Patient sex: M
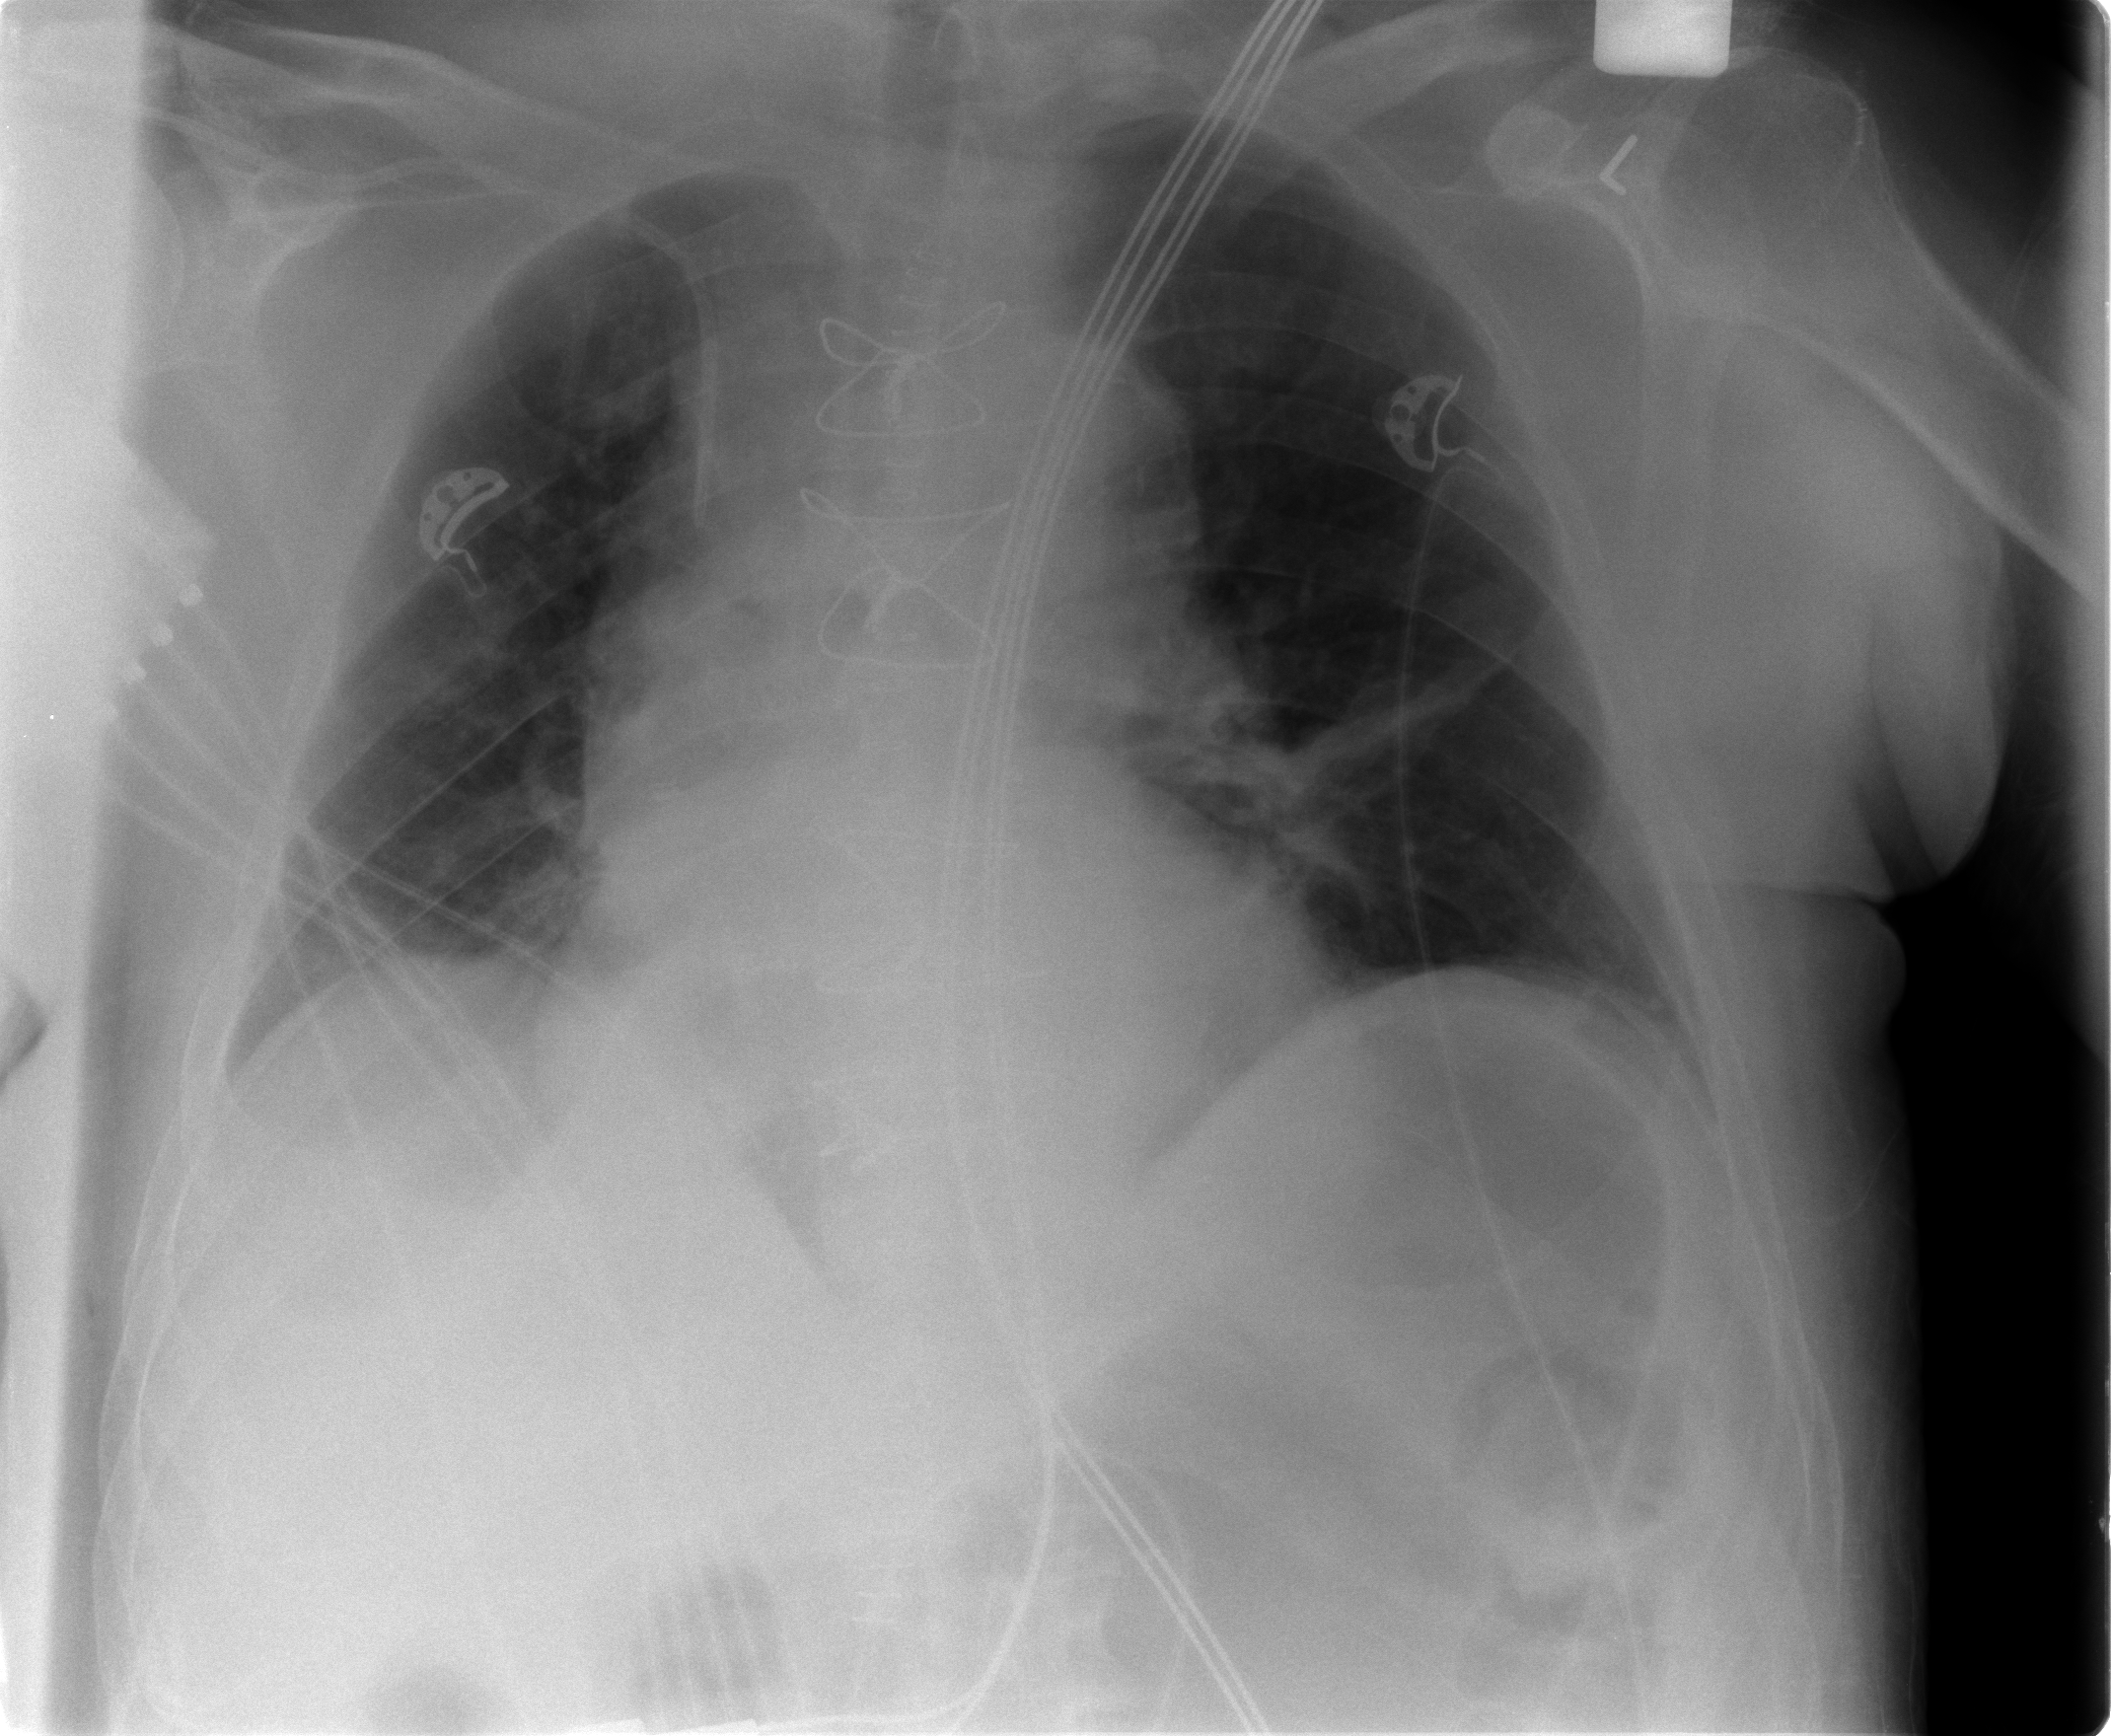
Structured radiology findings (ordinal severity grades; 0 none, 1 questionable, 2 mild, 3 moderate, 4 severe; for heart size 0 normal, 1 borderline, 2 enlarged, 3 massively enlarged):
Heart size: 2
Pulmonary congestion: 1
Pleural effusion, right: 1
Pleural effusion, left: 0
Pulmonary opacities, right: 0
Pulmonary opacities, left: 0
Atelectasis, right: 2
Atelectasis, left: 2